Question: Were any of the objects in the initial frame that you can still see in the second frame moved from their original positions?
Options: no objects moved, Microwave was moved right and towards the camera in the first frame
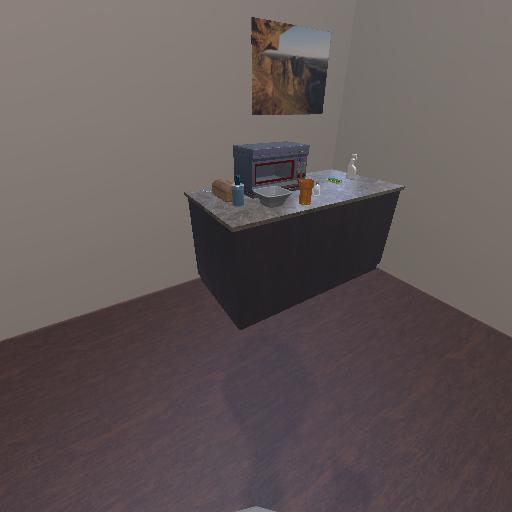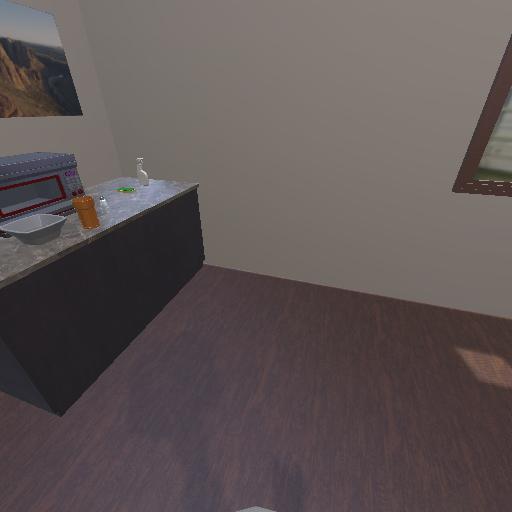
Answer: no objects moved